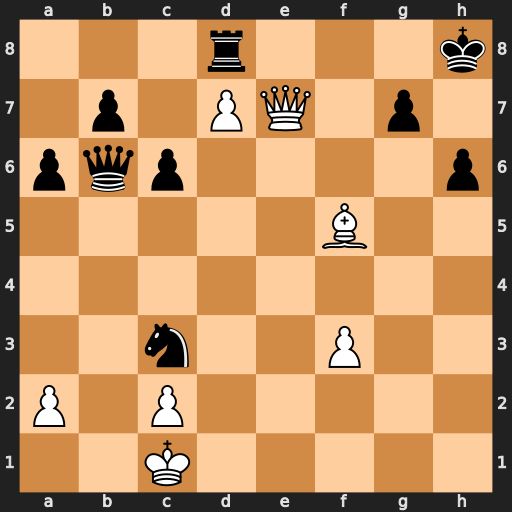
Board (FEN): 3r3k/1p1PQ1p1/pqp4p/5B2/8/2n2P2/P1P5/2K5
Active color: w
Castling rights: -
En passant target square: -
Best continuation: Qe8+ Rxe8 dxe8=Q#